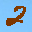
Label: 2